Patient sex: M
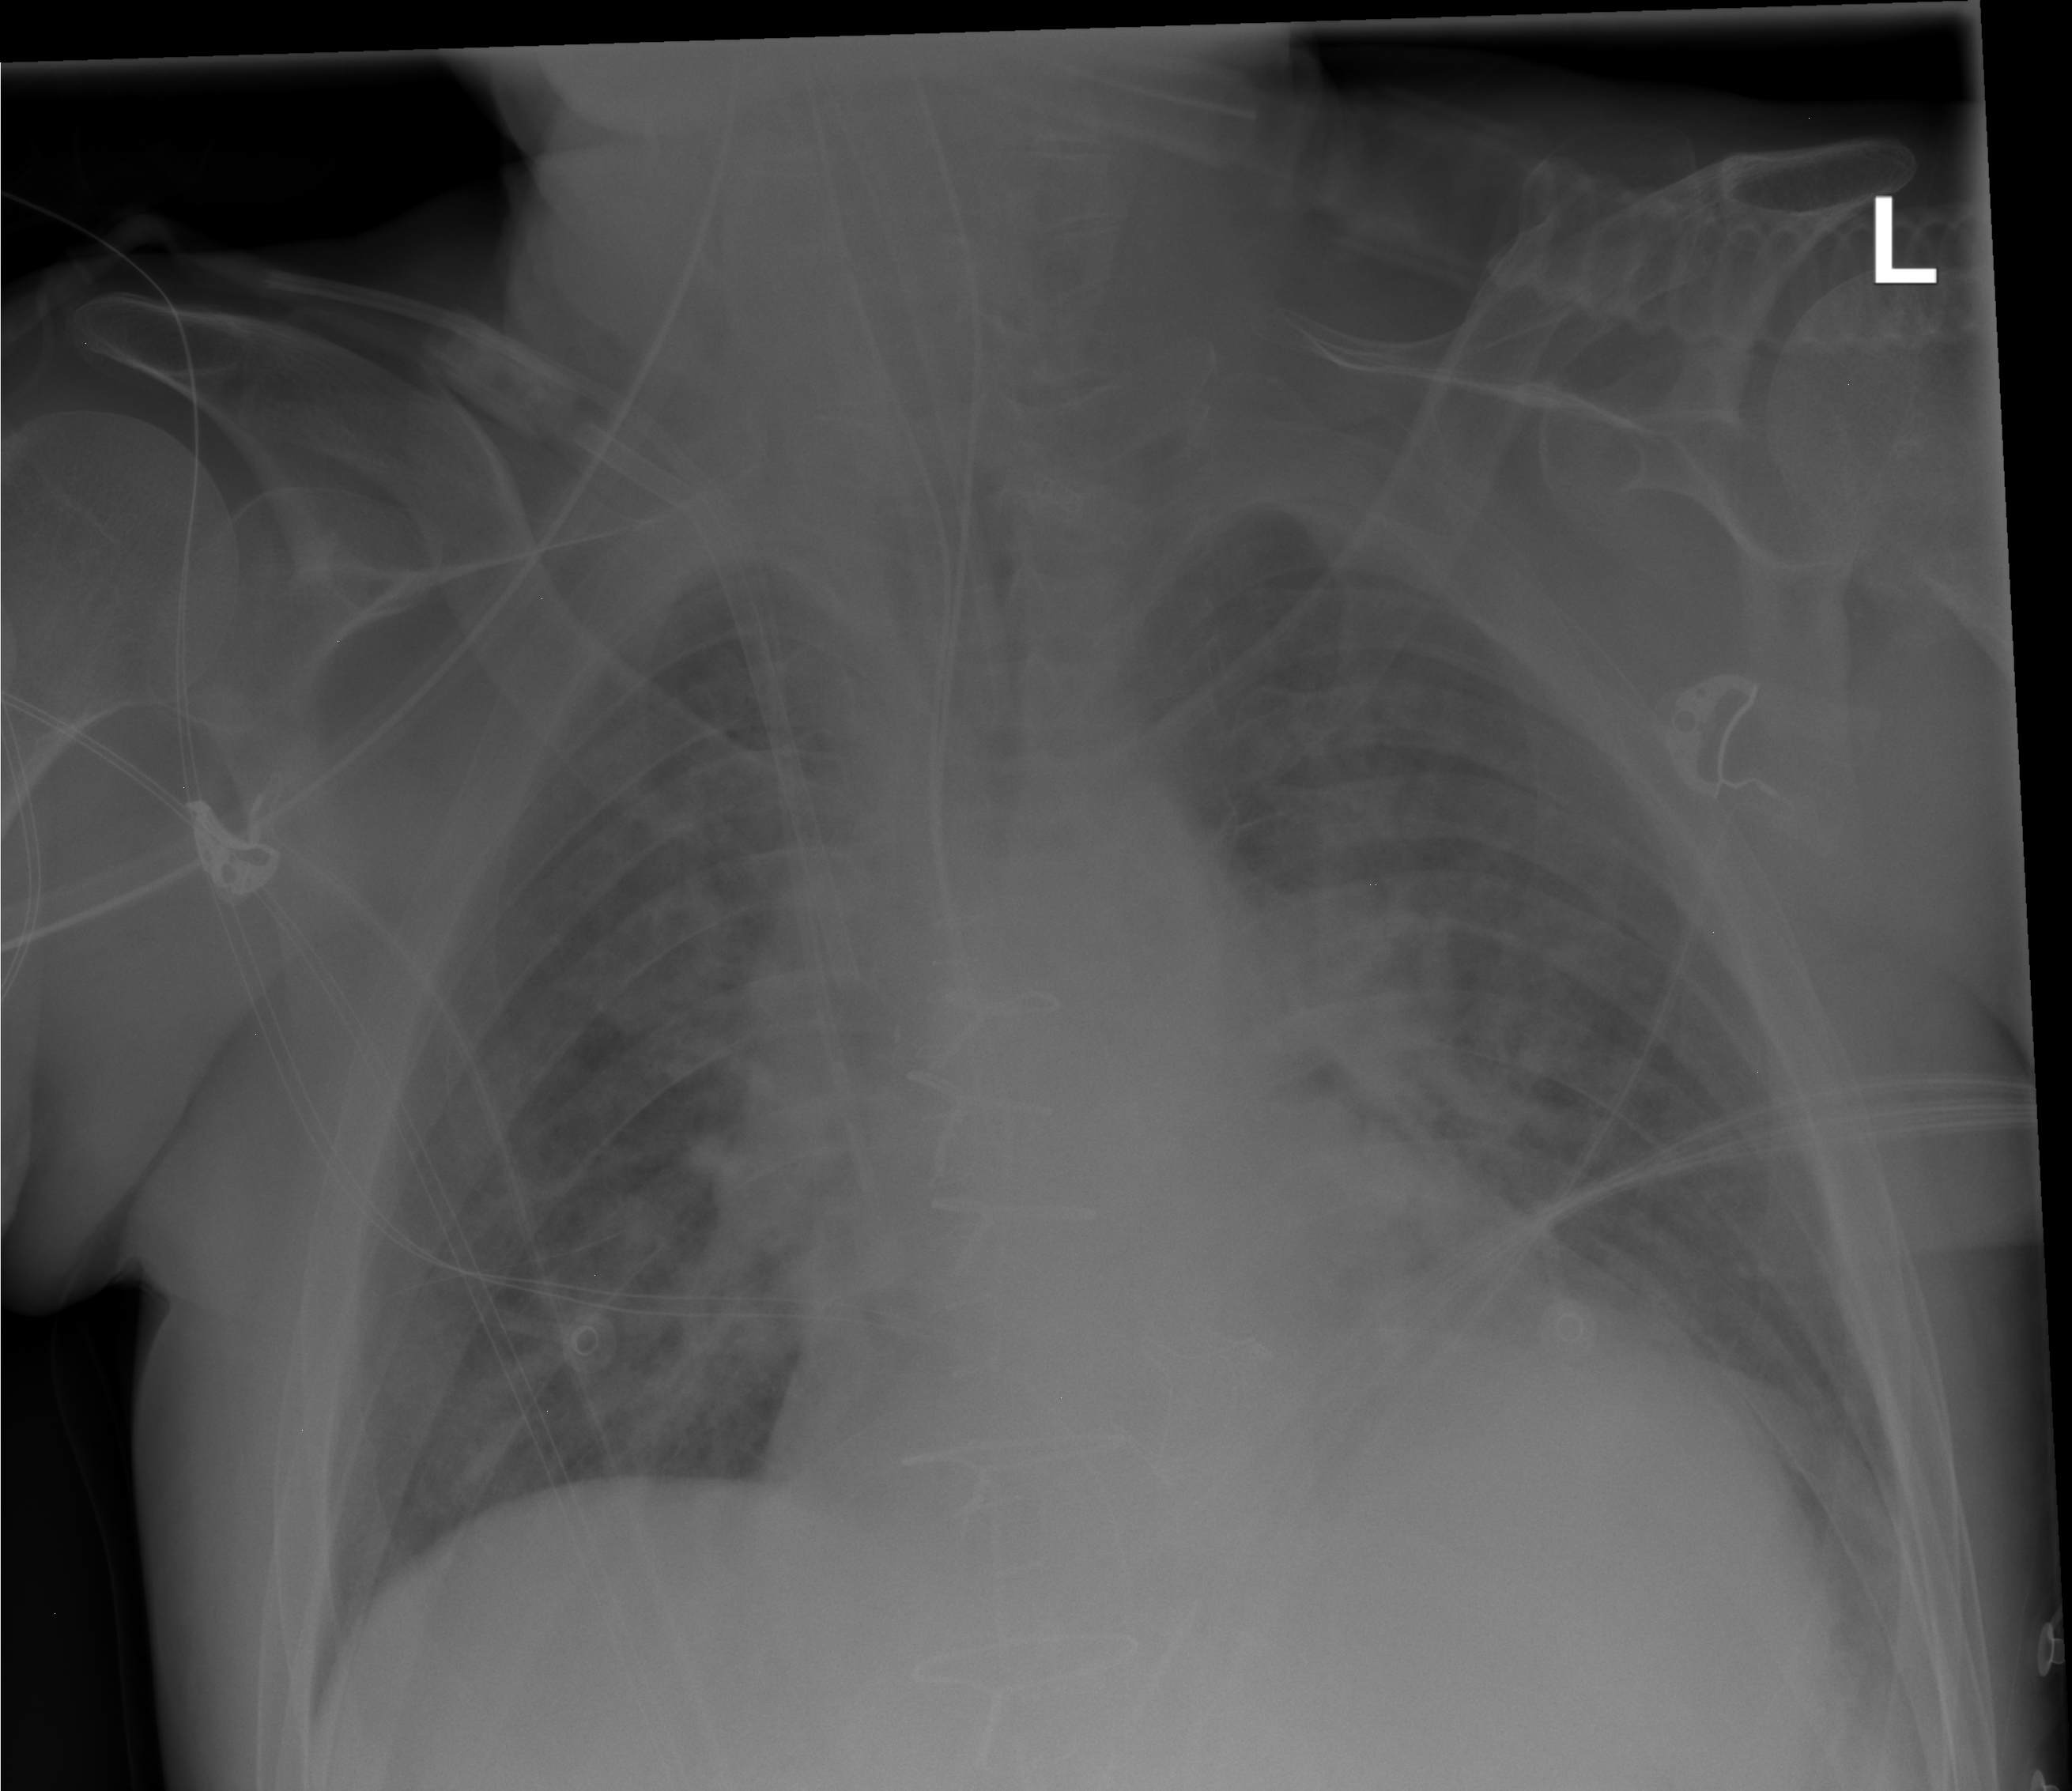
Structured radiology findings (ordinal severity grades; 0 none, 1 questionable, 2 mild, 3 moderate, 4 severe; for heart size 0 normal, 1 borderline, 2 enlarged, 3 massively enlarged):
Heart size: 2
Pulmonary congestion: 2
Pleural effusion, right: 0
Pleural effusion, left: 0
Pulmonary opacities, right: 1
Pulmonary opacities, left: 1
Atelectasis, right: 1
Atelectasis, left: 1